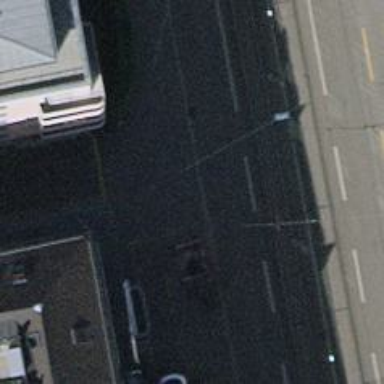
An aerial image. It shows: Unmarked crossing with traffic calming table on the road.